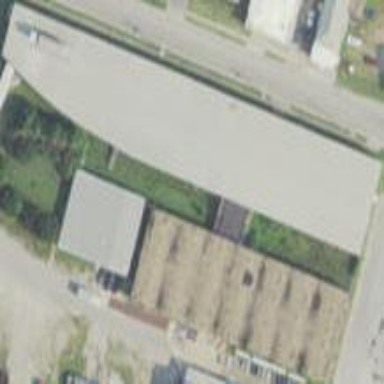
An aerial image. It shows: Commercial building.